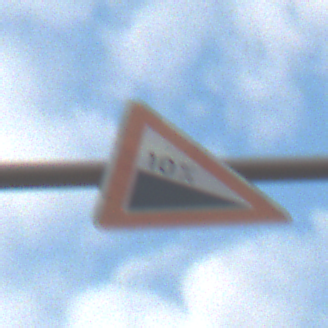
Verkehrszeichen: Gefaelle10
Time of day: MorningAfternoon
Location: Outdoor (Nature)
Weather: PartlyCloudy
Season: Autumn
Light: Natural